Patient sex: F
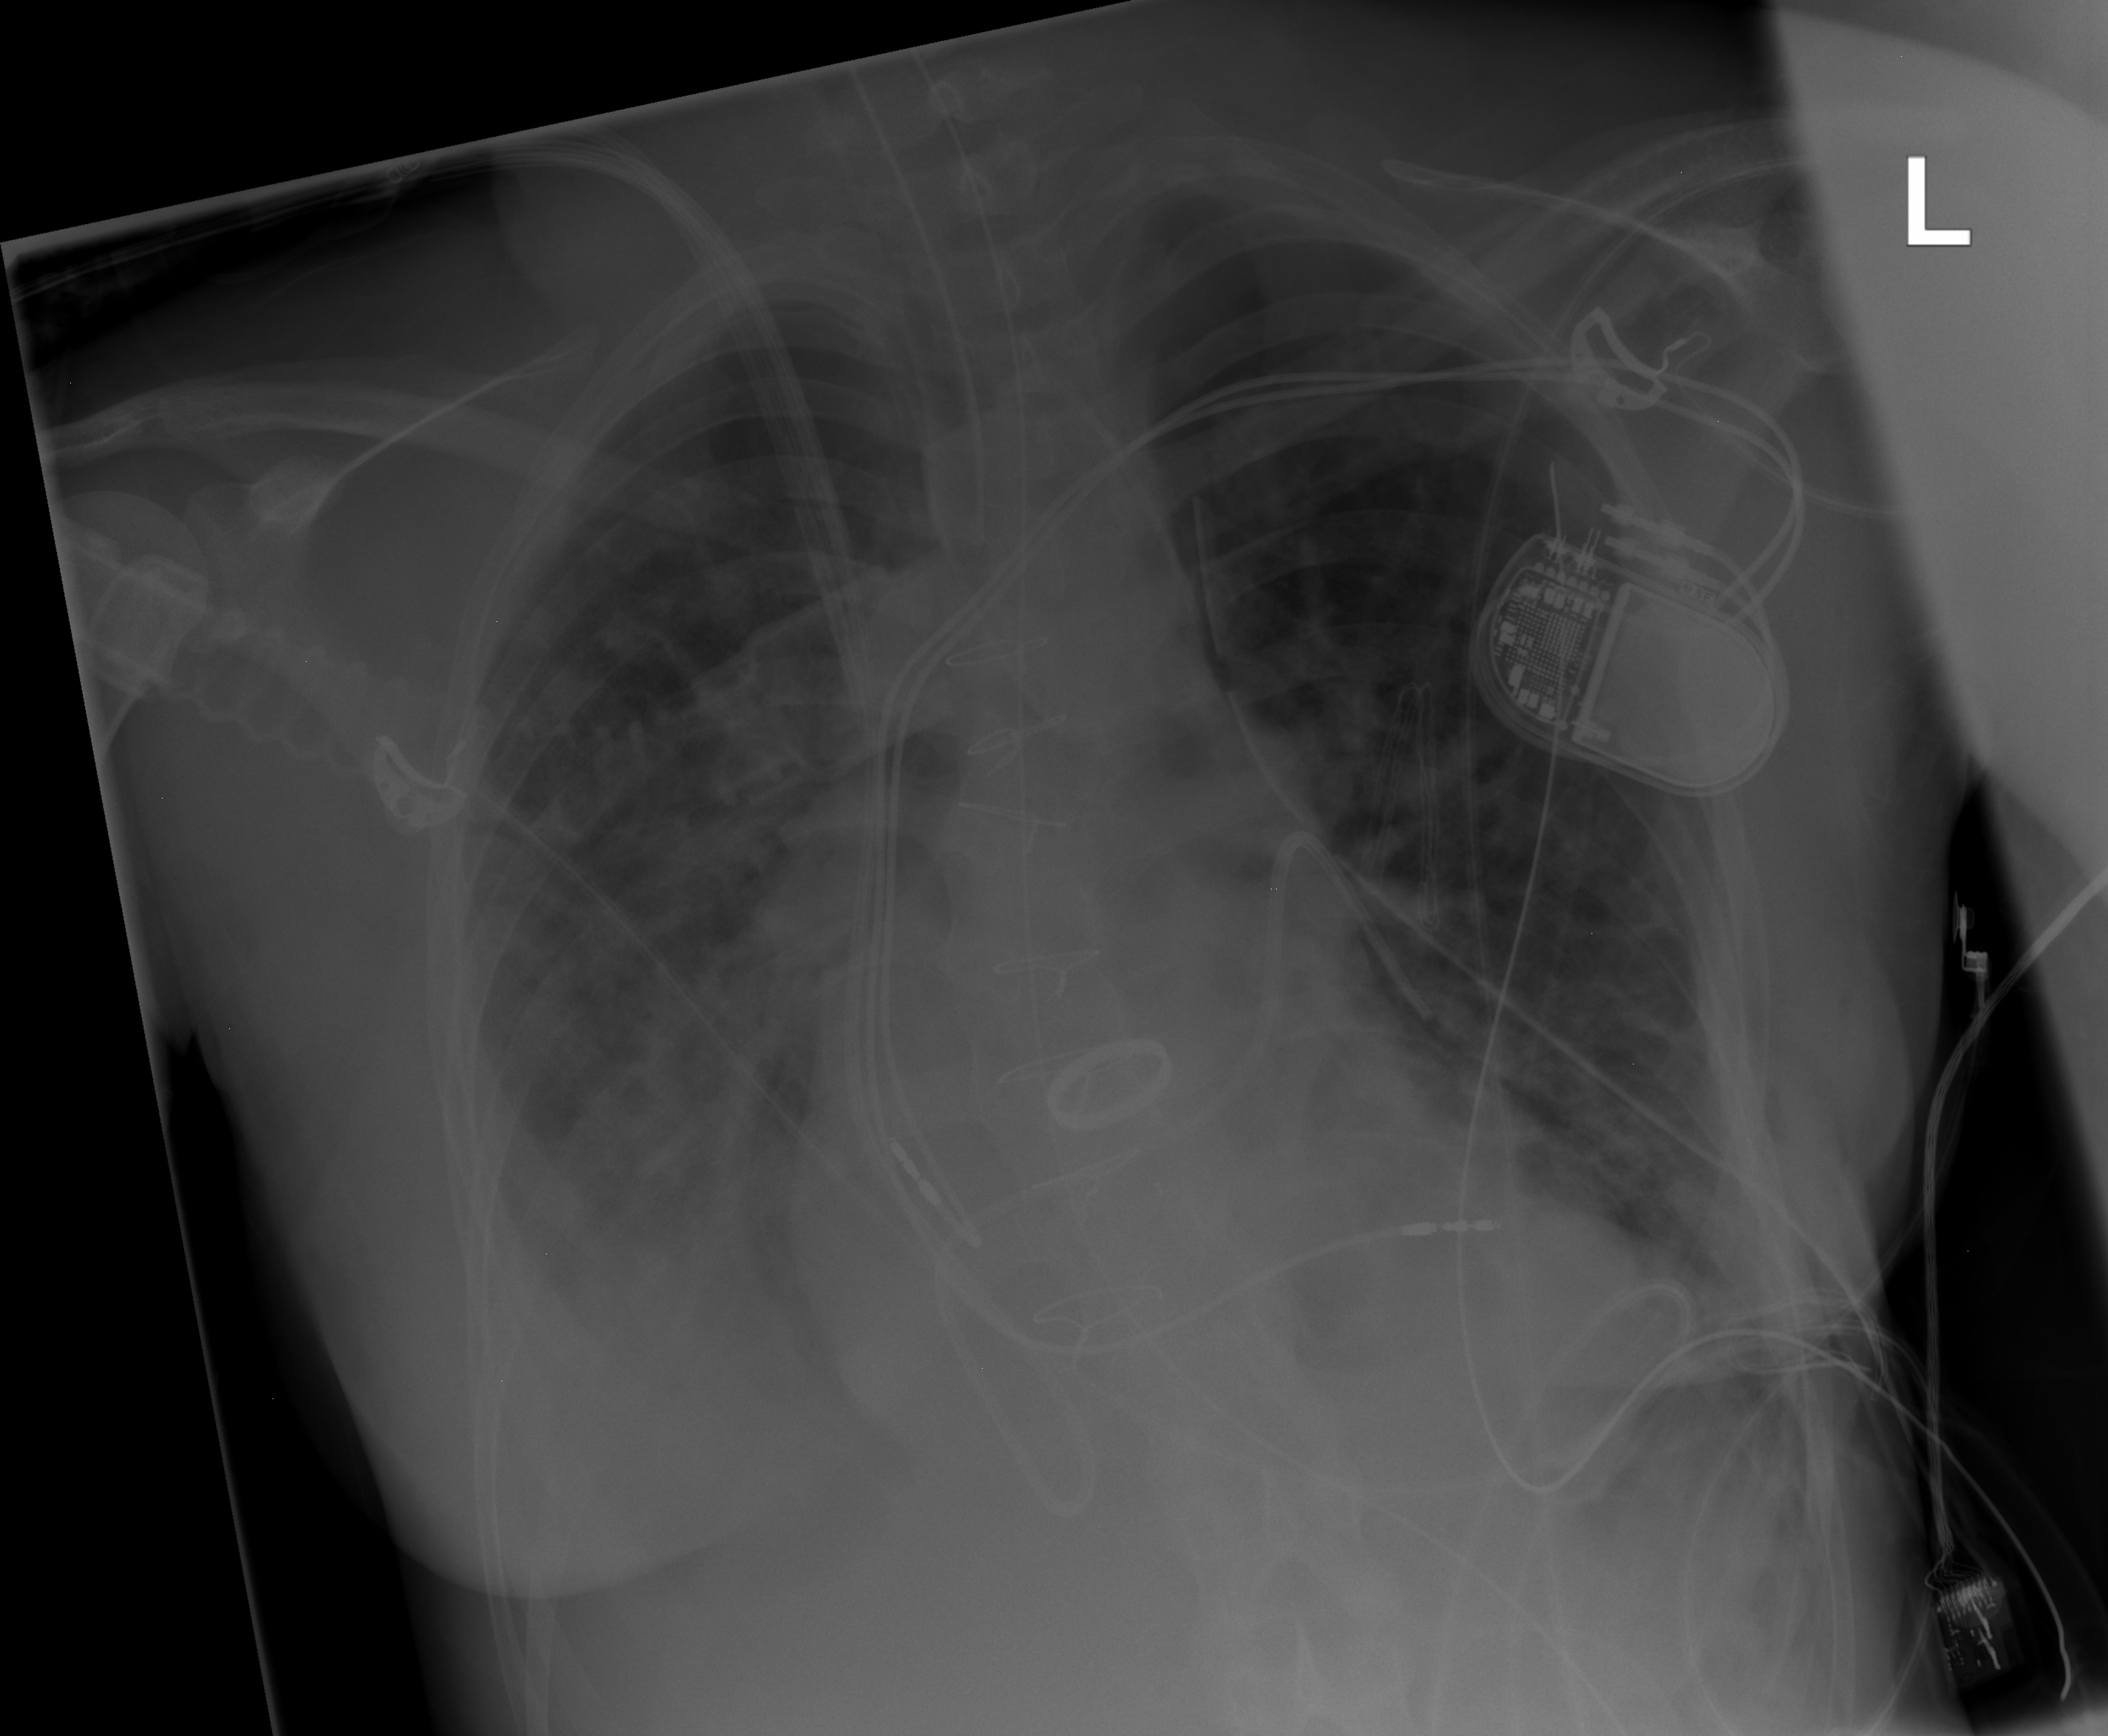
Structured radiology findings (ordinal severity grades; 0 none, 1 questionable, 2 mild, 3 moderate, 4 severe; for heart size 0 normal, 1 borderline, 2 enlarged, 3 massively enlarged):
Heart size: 0
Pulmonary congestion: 2
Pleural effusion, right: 2
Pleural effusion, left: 0
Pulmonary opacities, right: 2
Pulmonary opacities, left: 2
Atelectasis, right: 2
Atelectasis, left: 0